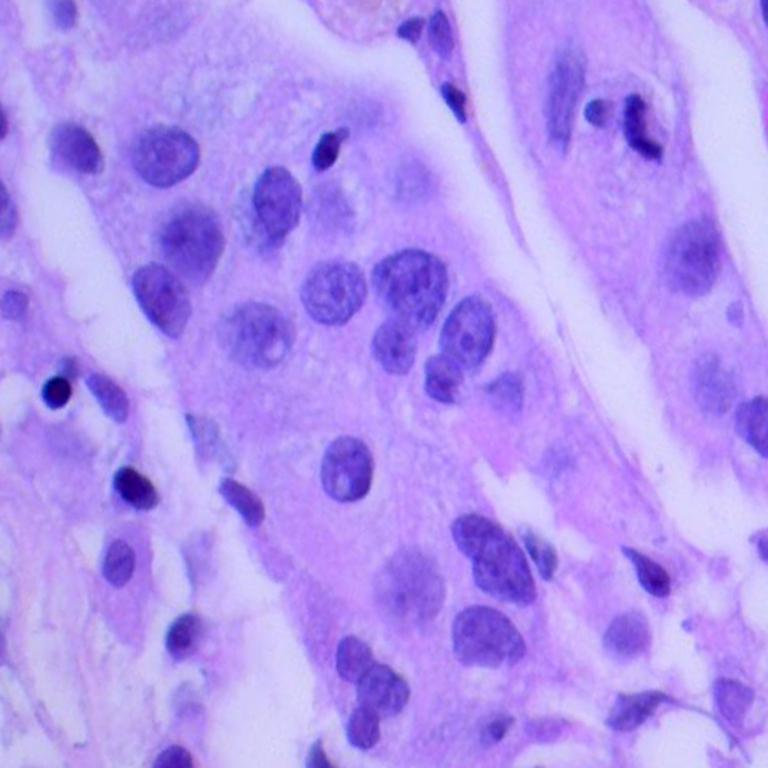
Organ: lung
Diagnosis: adenocarcinomas